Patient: sex M, age 60
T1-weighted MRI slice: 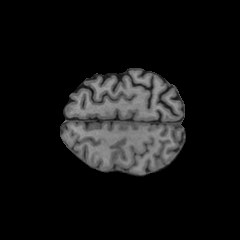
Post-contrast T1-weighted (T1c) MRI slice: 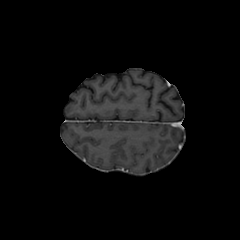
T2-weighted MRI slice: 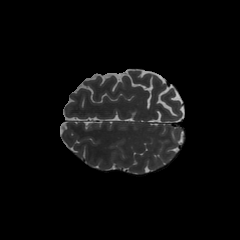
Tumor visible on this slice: no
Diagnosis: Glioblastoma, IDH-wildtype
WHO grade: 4